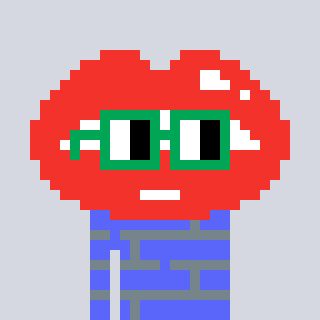
a pixel art character with square green glasses, a lips-shaped head and a purple-colored body on a cool background